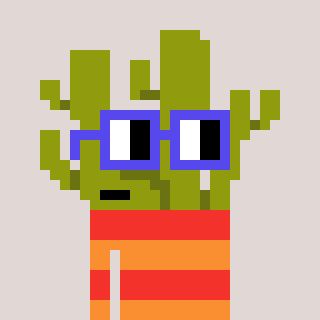
a pixel art character with square blue glasses, a cactus-shaped head and a orange-colored body on a warm background